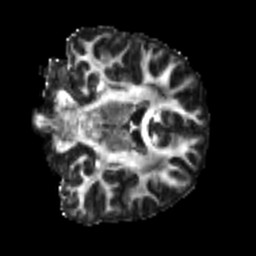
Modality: FA
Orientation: coronal
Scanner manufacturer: siemens
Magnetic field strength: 3 T
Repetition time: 4 s
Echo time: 0.0594 s